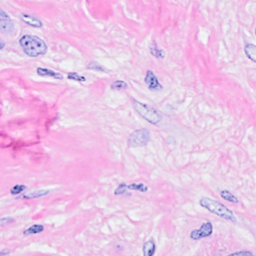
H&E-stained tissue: Breast